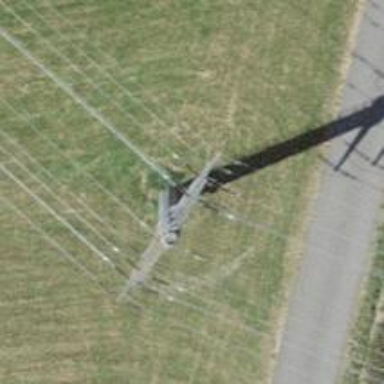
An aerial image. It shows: Power pole.